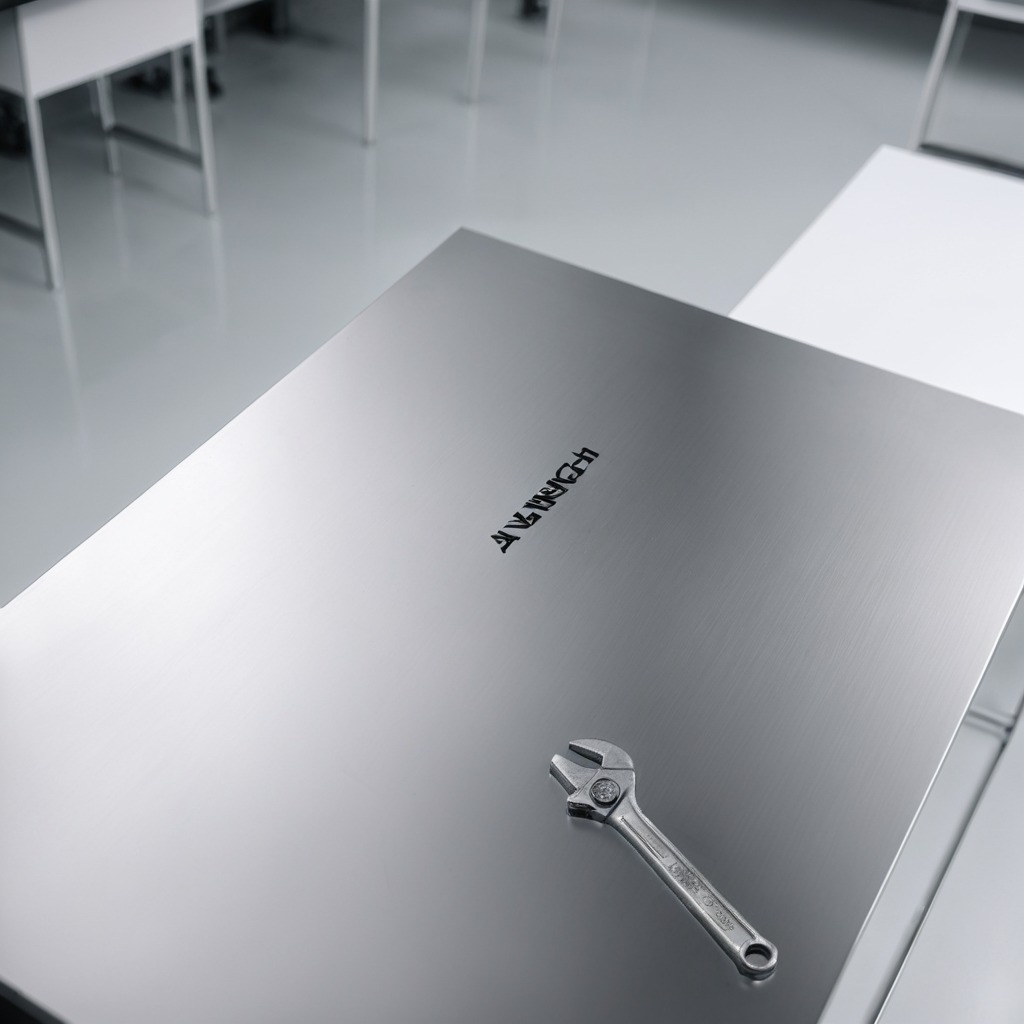
An wrench is lying on the stainless steel table in a high-end prototyping lab.